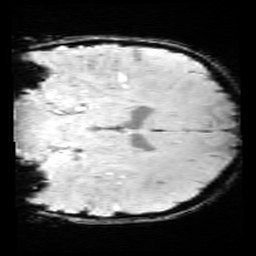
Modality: SWI
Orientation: coronal
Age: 12
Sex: female
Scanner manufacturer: siemens
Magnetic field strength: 3 T
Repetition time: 0.027 s
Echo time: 0.02 s